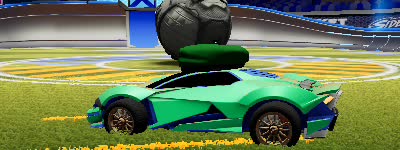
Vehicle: werewolf